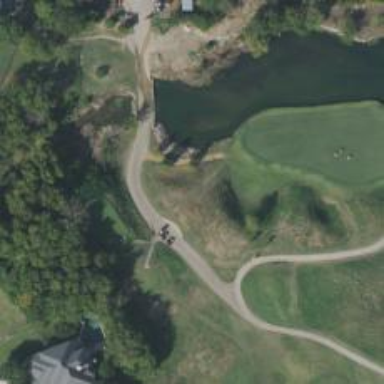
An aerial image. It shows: Path for both roads and golfers.